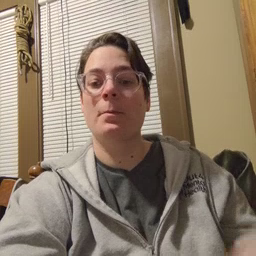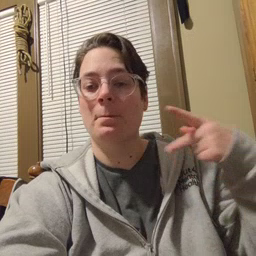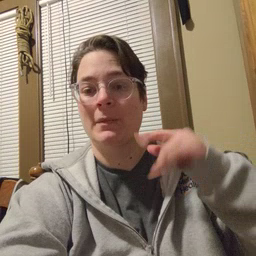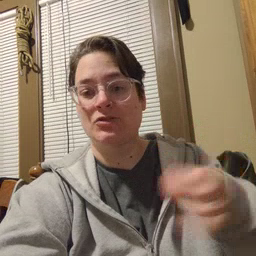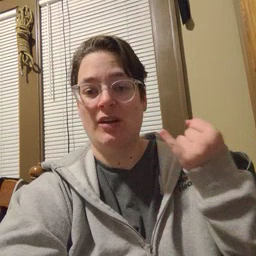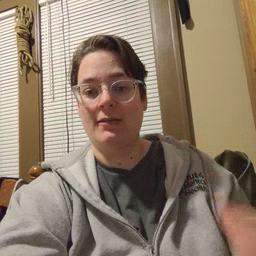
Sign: pajamas